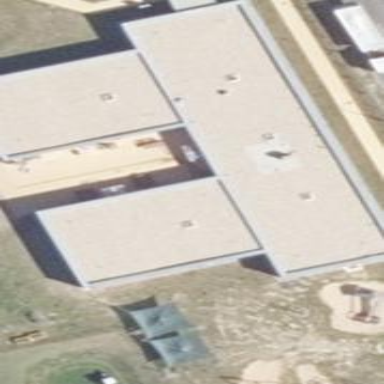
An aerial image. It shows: Kindergarten building.